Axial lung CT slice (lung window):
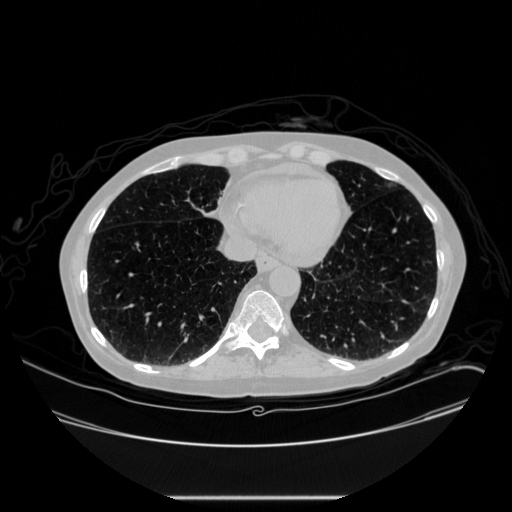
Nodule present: no